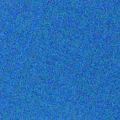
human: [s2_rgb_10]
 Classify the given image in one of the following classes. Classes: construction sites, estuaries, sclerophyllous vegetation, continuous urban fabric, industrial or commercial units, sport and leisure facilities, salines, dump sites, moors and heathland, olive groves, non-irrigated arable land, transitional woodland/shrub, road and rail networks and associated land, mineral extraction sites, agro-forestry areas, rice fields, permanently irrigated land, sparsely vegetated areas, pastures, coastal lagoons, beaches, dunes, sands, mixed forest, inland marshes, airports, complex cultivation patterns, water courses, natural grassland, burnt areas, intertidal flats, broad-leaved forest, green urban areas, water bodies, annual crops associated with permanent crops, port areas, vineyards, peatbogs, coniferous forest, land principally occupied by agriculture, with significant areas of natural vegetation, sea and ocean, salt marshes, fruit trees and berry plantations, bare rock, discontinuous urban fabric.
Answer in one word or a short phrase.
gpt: sea and ocean